Question: I am very new to testing in Javascript and am currenly trying to test a controller function.
The function calls a service method which retrieves data from a web sql db.
This is a part of my controller function (it contains 2 callbacks, one for success and another for error):
'''
$scope.getLocations = function () {
LocationDbService.getAll(
//Success
function (tx, results) {
$scope.numberOfLocations = results.rows.length;
...
},
//Error
function () {
console.log("Error");
});
}
'''
The test:
'''
it('we should be able to retrieve all stored locations',
function () {
expect(scope.numberOfLocations).toBeUndefined();
scope.getLocations();
expect(scope.numberOfLocations).toBeDefined();
});
'''
beforeEach test:
'''
var ctrl, scope, location, locationDbService;
// inject the $controller and $rootScope services
// in the beforeEach block
beforeEach(inject(function ($controller, $rootScope, $location, LocationDbService) {
// Create a new scope that's a child of the $rootScope
scope = $rootScope.$new();
// Create the controller
ctrl = $controller('LocationsCtrl', {
$scope: scope
});
location = $location;
locationDbService = LocationDbService;
}));
'''
Controller header:
'''
.controller('LocationsCtrl', function ($scope, $location, LocationDbService) {
'''
When I run the application in the browser (or on my smartphone, its a hybrid app) everything works but when I run the test I get the following:

Does somebody know why the scoped variable is still undefined?
Thanks in advance!
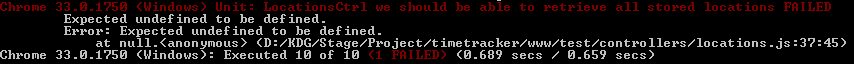
Answer: When instantiating your controller, you should also inject any other services it needs.
AngularJS has a cool trick btw where you can use underscores in names:
'''
beforeEach(inject(function ($controller, $rootScope, _$location_, _LocationDbService_) {
// Create a new scope that's a child of the $rootScope
scope = $rootScope.$new();
// Create the controller
ctrl = $controller('LocationsCtrl', {
$scope: scope,
$location : _$location_,
LocationDbService : _LocationDbService_
});
location = _$location_; //thx to the underscores you could use '$location' as name instead of 'location'
locationDbService = _LocationDbService_;
}));
'''
Next you should mock the service call:
'''
it('should be able to retrieve all stored locations',
function () {
spyOn(locationDbService , 'getAll').andCallFake(function (success, fail) {
var results = {};
results.rows = new Array(5);
success(null, results);
});
expect(scope.numberOfLocations).toBeUndefined();
scope.getLocations();
expect(scope.numberOfLocations).toBe(5);
});
'''
The service should have tests of its own.